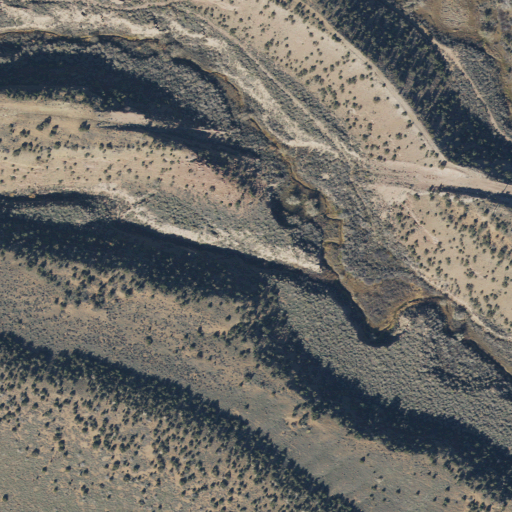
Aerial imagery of valley in Utah named Kuntz Hollow containing shrub, evergreen forest, and woody wetlands